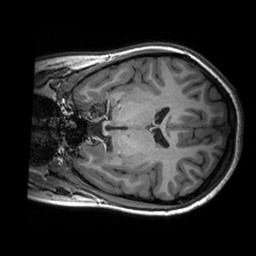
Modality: T1w
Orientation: coronal
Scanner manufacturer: siemens
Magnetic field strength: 3 T
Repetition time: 2.53 s
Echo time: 0.00288 s